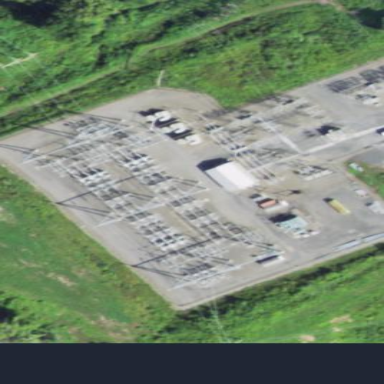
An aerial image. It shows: Outdoor substation at the transmission level.